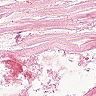
Metastatic tissue present: no